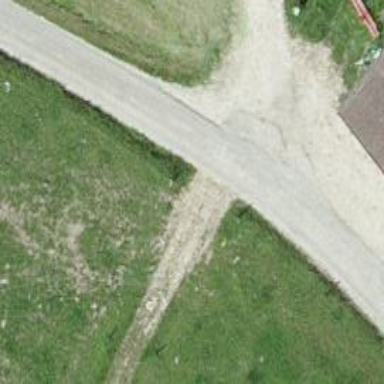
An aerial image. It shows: Track road with grade4 tracktype.